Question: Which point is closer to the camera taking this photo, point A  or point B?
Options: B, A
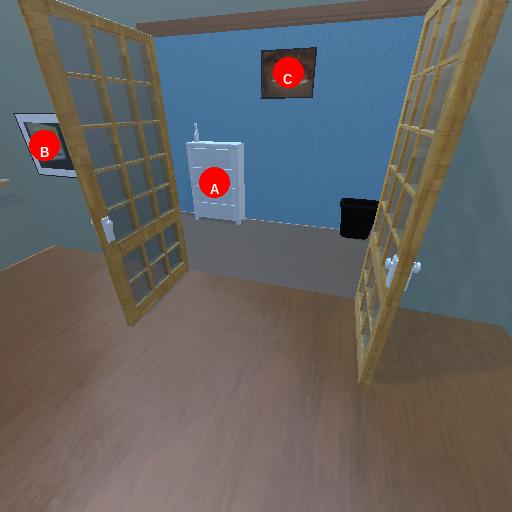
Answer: B